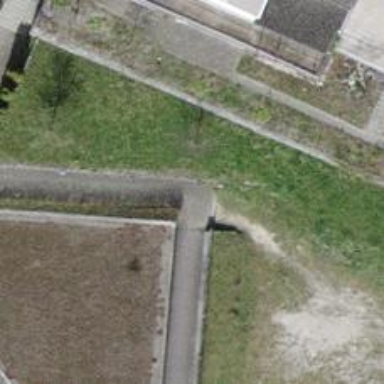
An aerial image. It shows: Footway made of paving stones.